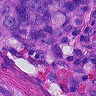
Metastatic tissue present: yes